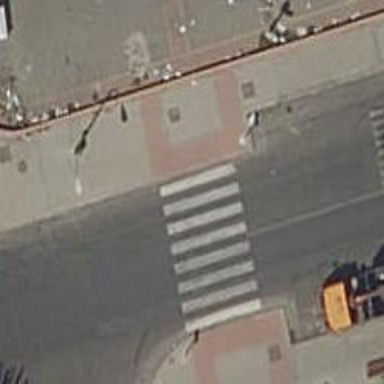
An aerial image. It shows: Uncontrolled road crossing with markings.